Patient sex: F
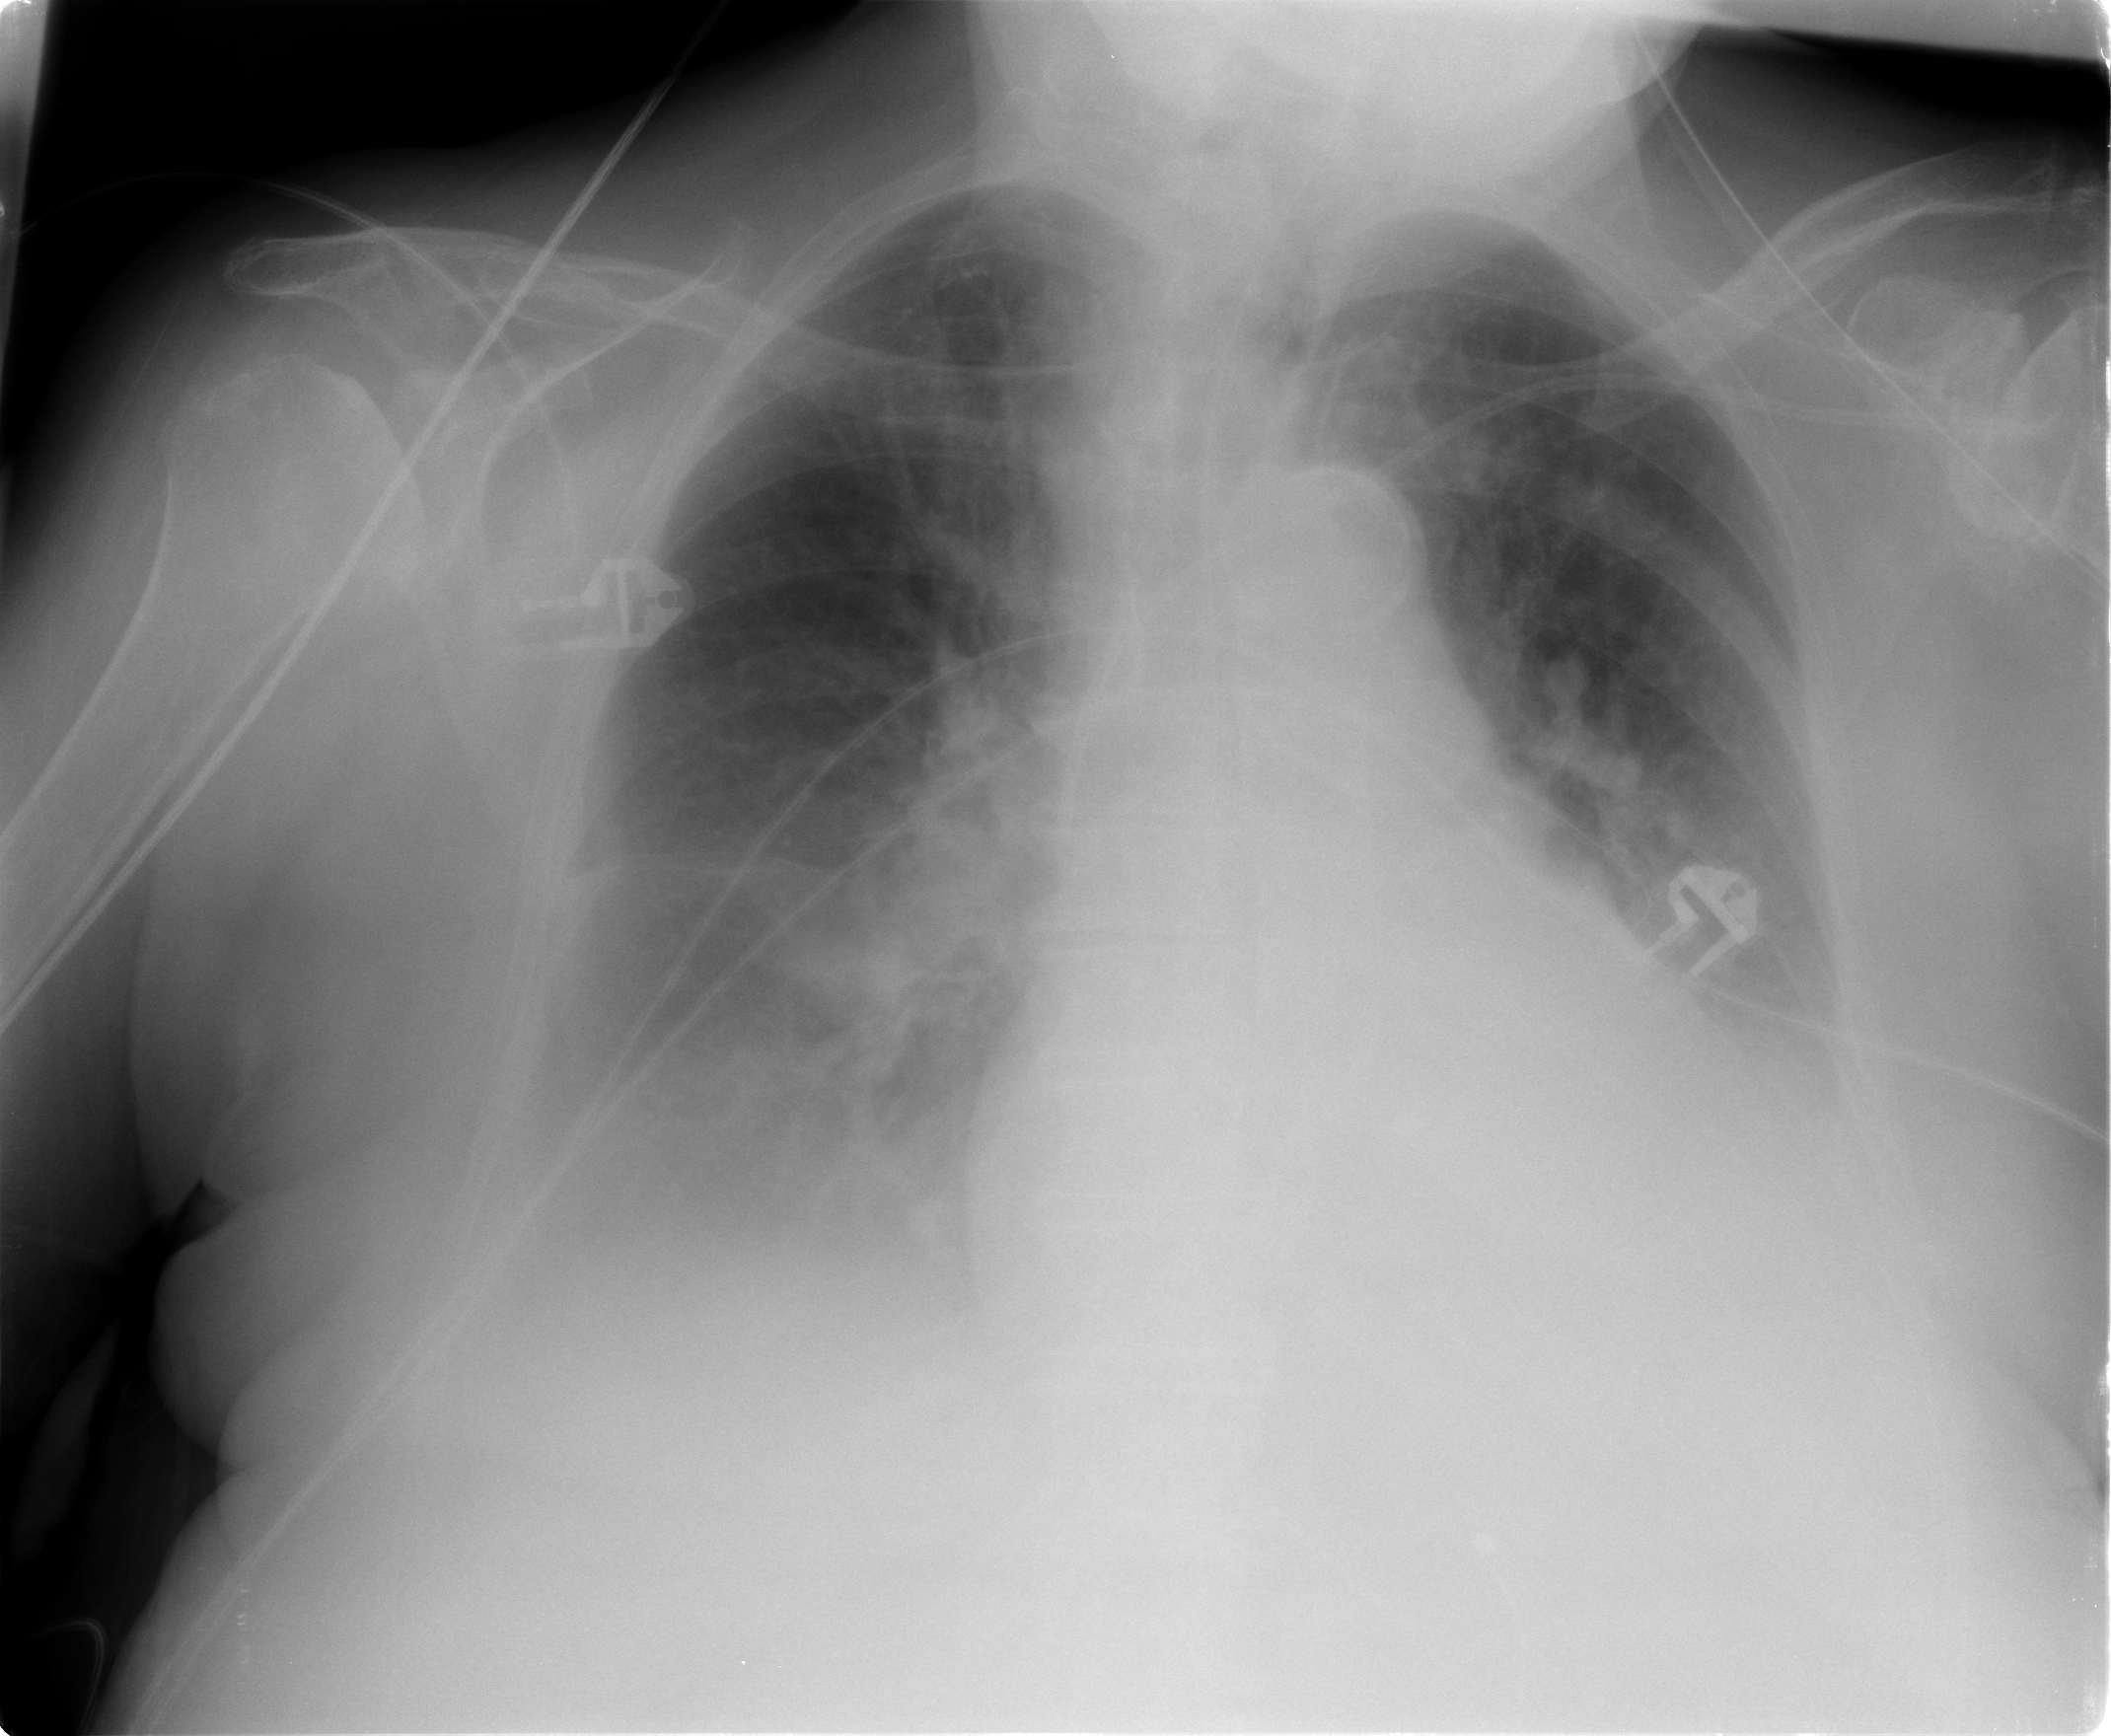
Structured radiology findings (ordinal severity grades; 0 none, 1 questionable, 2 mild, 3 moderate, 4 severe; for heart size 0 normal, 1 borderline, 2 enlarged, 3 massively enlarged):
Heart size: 1
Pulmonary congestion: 2
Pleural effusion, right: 3
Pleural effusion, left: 2
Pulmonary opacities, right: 0
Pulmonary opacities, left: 0
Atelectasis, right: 3
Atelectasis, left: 2